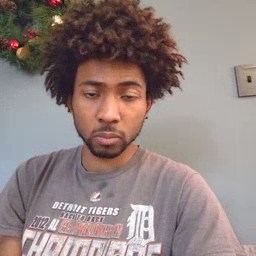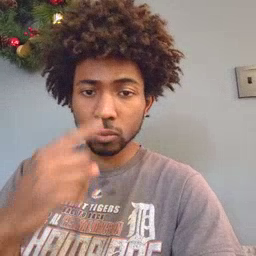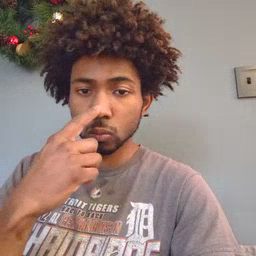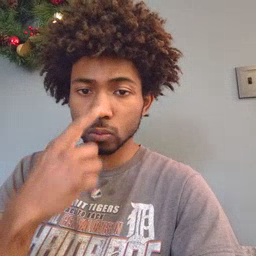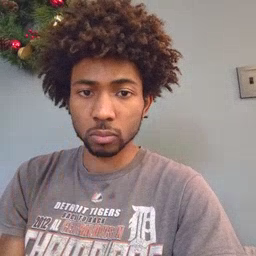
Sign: nose